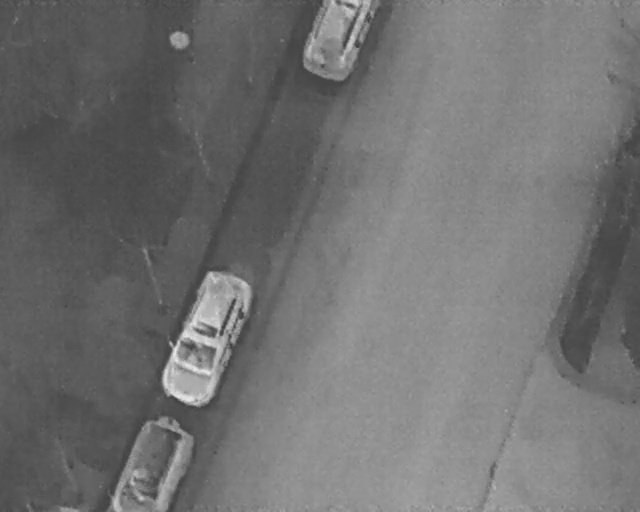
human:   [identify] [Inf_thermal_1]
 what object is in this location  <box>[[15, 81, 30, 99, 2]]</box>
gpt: <ref>1 large car at the bottom left</ref>

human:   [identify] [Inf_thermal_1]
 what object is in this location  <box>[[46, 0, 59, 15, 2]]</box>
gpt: <ref>1 large car at the top</ref>

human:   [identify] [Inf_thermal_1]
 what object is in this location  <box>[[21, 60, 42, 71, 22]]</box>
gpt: <ref>1 large car at the center</ref>